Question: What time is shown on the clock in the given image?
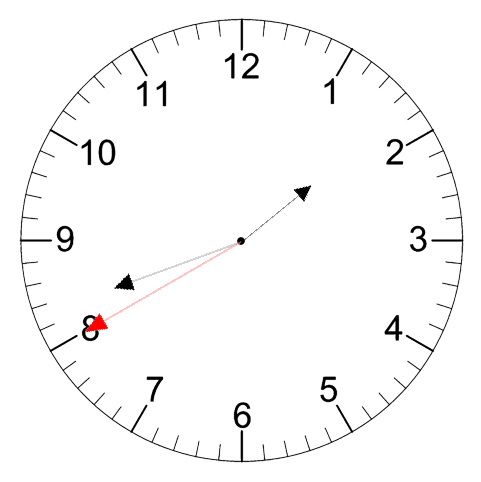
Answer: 01:41:40